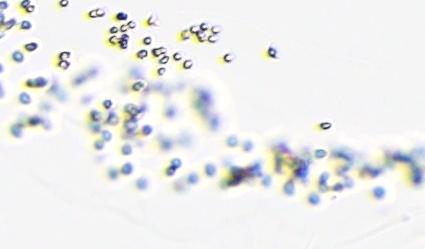
Label: Phaeocystis